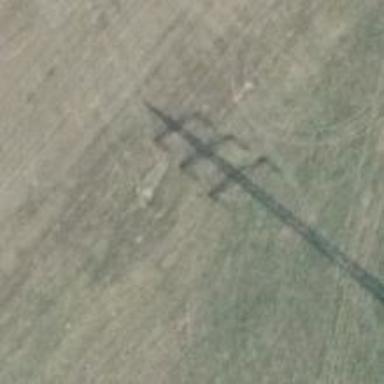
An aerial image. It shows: Power pole.